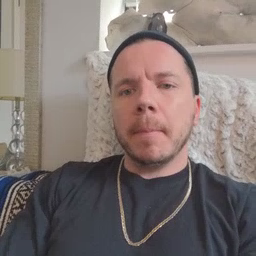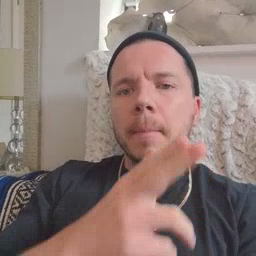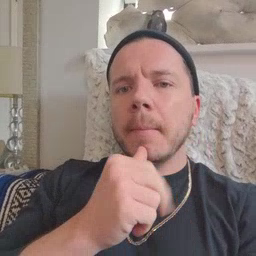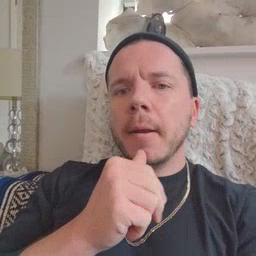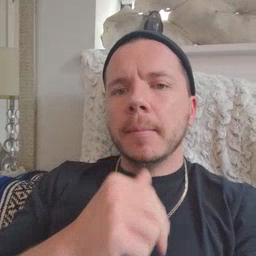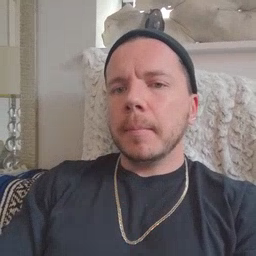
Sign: hen